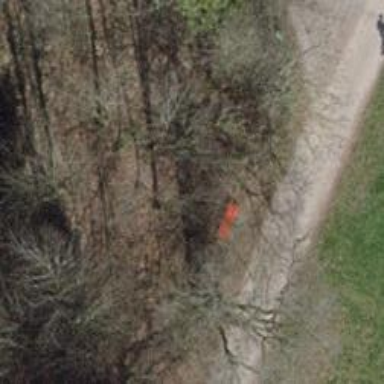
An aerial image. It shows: Red bench.